Interaction volume radius: 5 \u00c5
Interaction volume height: 25 \u00c5
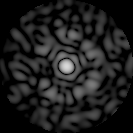
Disorder parameter: 0.8511